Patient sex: M
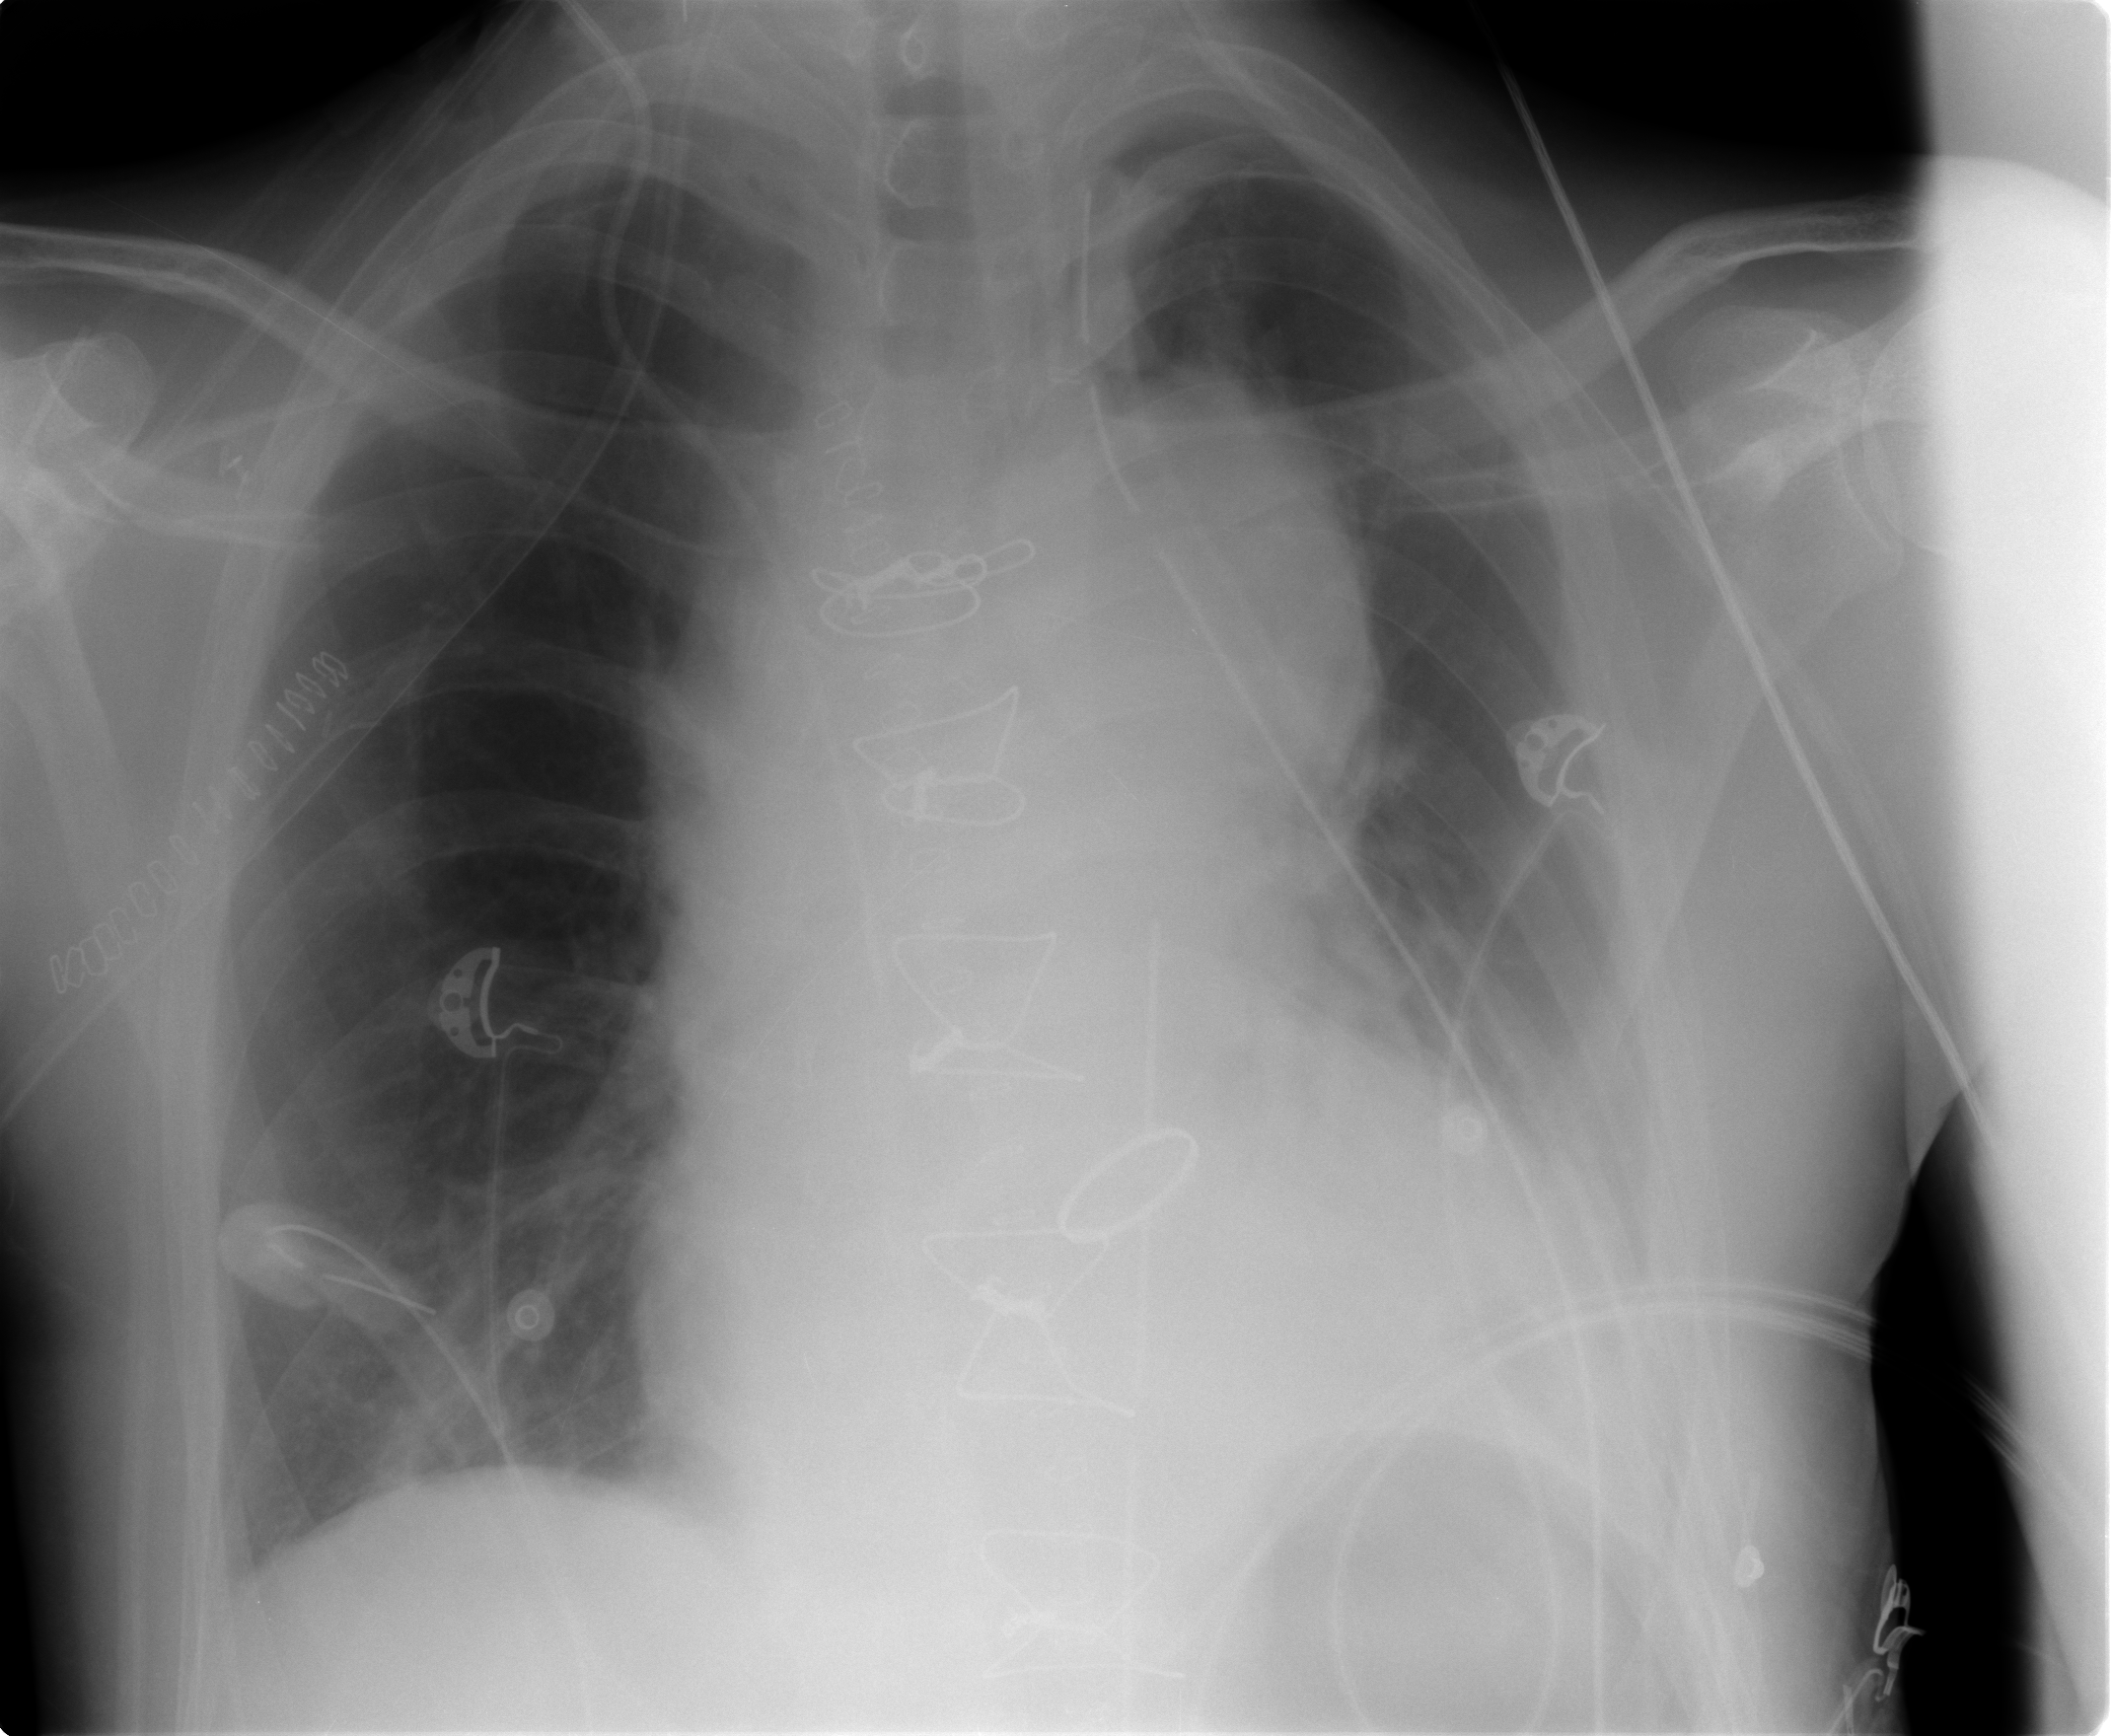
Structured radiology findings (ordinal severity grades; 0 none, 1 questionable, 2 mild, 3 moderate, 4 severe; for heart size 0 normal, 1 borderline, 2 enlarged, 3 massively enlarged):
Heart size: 0
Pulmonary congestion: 0
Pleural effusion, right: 0
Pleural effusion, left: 2
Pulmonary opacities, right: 0
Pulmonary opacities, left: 0
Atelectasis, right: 0
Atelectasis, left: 2